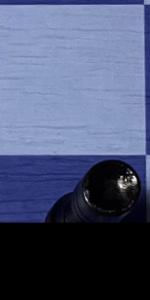
Label: Rook_Black